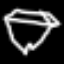
Label: diamond